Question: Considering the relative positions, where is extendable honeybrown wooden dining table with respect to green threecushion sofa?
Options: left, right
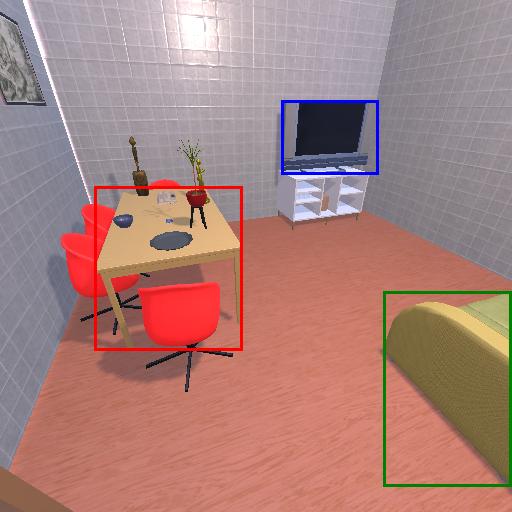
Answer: left